Interaction volume radius: 10 \u00c5
Interaction volume height: 20 \u00c5
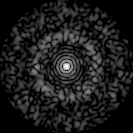
Disorder parameter: 0.8451